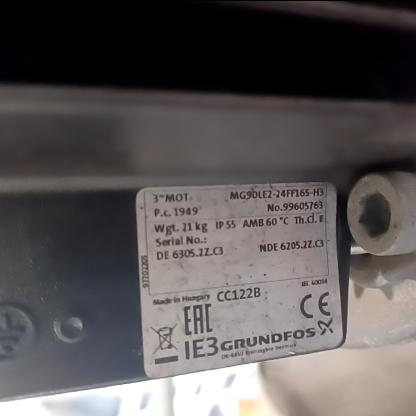
Klasa: tabliczka-znamionowa